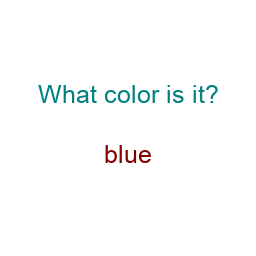
Color: maroon
Color name shown: blue
Background color: white
Question text color: teal